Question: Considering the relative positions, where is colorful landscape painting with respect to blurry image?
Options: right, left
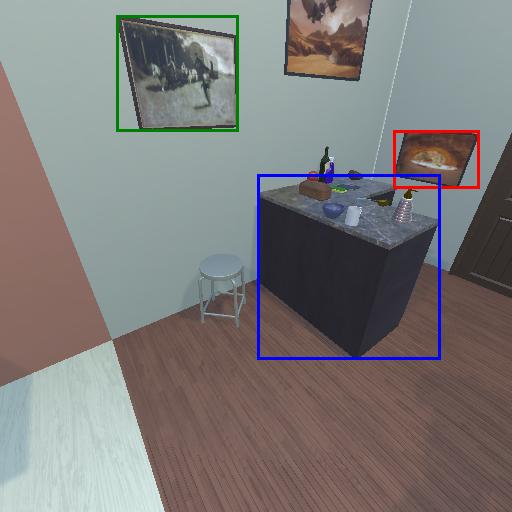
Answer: right